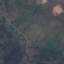
Land use / land cover class: HerbaceousVegetation